Question: So, I'm kind of in a rut for over a day now because of this issue. I have a PHP wherein it gets called by Cron on a set amount. It gets called and executes just fine without much problems except for the styling. What it does is query the database on a set time for a value and if it's true then it proceeds to email that to the designated email that I put in the script. It's doing it's job but the problem is the format when the email gets delivered. The email looks like this when I open it:

The issue, as you can see is that only the first line or row gets formatted on the table and the rest of the results doesn't follow it.
Here's the current script I'm using with some omitted/changed details.
'''
#!/path/to/php
<?php
//DB
$dbconnect=new mysqli('localhost', 'user', 'pass', 'db');
$result=$dbconnect->query("SELECT 'uid','pid','pdesc','umail','name' FROM 'db_table' WHERE 'pid'<='6'");
//if there are any records matching this query send an email listing each one using 'uid' as the identifier
if($result->num_rows>=1) {
$to = 'test@test.com';
$subject = "TEST FOR PRIZES NOTIFICATION";
$headers = 'From: sender@test.com' . "
" .
$headers = "MIME-Version: 1.0" . "
" .
$headers = "Content-type:text/html;charset=iso-8859-1" . "
" .
'Reply-To: rep@test.com' . "
" .
'X-Mailer: PHP/' . phpversion();
$message = '<html><body>';
$message .= 'THIS IS A TEST!';
$message .= '<table rules="all" style="border-color: #666;" cellpadding="10">';
$message .= '<tr>
<td>User ID</td>
<td>Display Name</td>
<td>Email</td>
<td>Price</td>
<td>Price Description</td></tr>';
while($row=$result->fetch_assoc()) {
$message .= "<tr><td>".$row['uid']."</td>";
$message .= "<td>".$row['name']."</td>";
$message .= "<td>".$row['umail']."</td>";
$message .= "<td>".$row['pid']."</td>";
$message .= "<td>".$row['pdesc']."</td></tr>";
$message .= "</table>";
$message .= "</body></html>";
}
if(mail($to, $subject, $message, $headers)) {
//mail successfully sent
} else {
//mail unsuccessful
}
}
?>
'''
Thank you for your time!
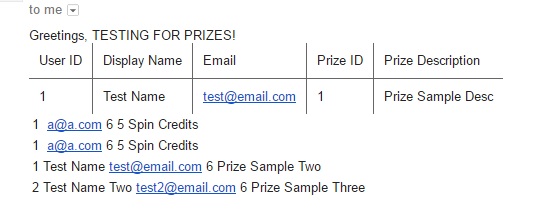
Answer: You're closing the table inside of your loop, so it's closed after the first entry. Change your code from this:
'''
while($row=$result->fetch_assoc()) {
$message .= "<tr><td>".$row['uid']."</td>";
$message .= "<td>".$row['name']."</td>";
$message .= "<td>".$row['umail']."</td>";
$message .= "<td>".$row['pid']."</td>";
$message .= "<td>".$row['pdesc']."</td></tr>";
$message .= "</table>";
$message .= "</body></html>";
}
'''
to this:
'''
while($row=$result->fetch_assoc()) {
$message .= "<tr><td>".$row['uid']."</td>";
$message .= "<td>".$row['name']."</td>";
$message .= "<td>".$row['umail']."</td>";
$message .= "<td>".$row['pid']."</td>";
$message .= "<td>".$row['pdesc']."</td></tr>";
}
$message .= "</table>";
$message .= "</body></html>";
'''
to close the table at the end.